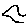
Label: bird